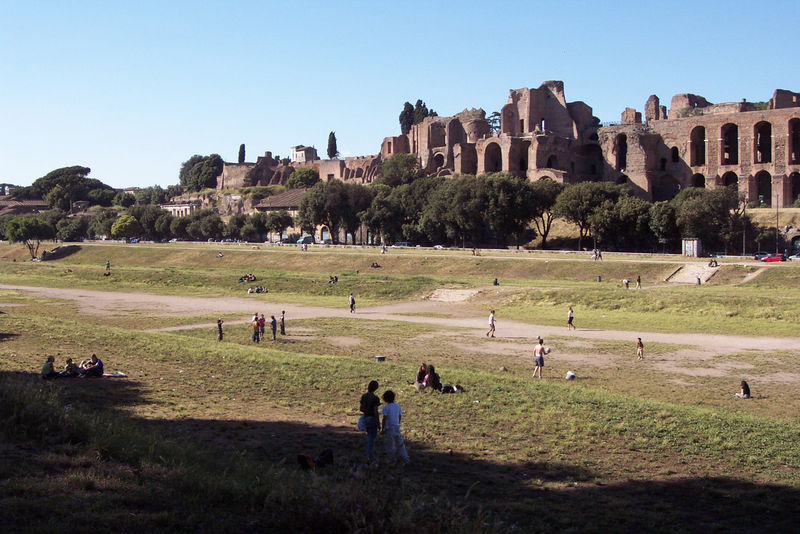
Titel: Circus Maximus
Standort: Rom, Circus Maximus (EU - I - Latium)
Schlagwörter: baum, blau, himmel, schatten, bäume, grün, landschaft, menschen, straße, gebäude, haus, rot, wiese, ball, stein, feld, häuser, theater, zypressen, bogen, italien, mauer, ziegel, rast, besucher, auto, stufen, foto, fotografie, photographie, senke, bögen, spiel, ruine, antike, ruinen, rom, photo, mauern, antik, zerstört, autos, forum romanum, monument, erholung, spielende, fussball, schmarrn, solle, thearer